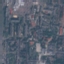
Label: Residential